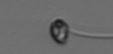
Label: flagellate